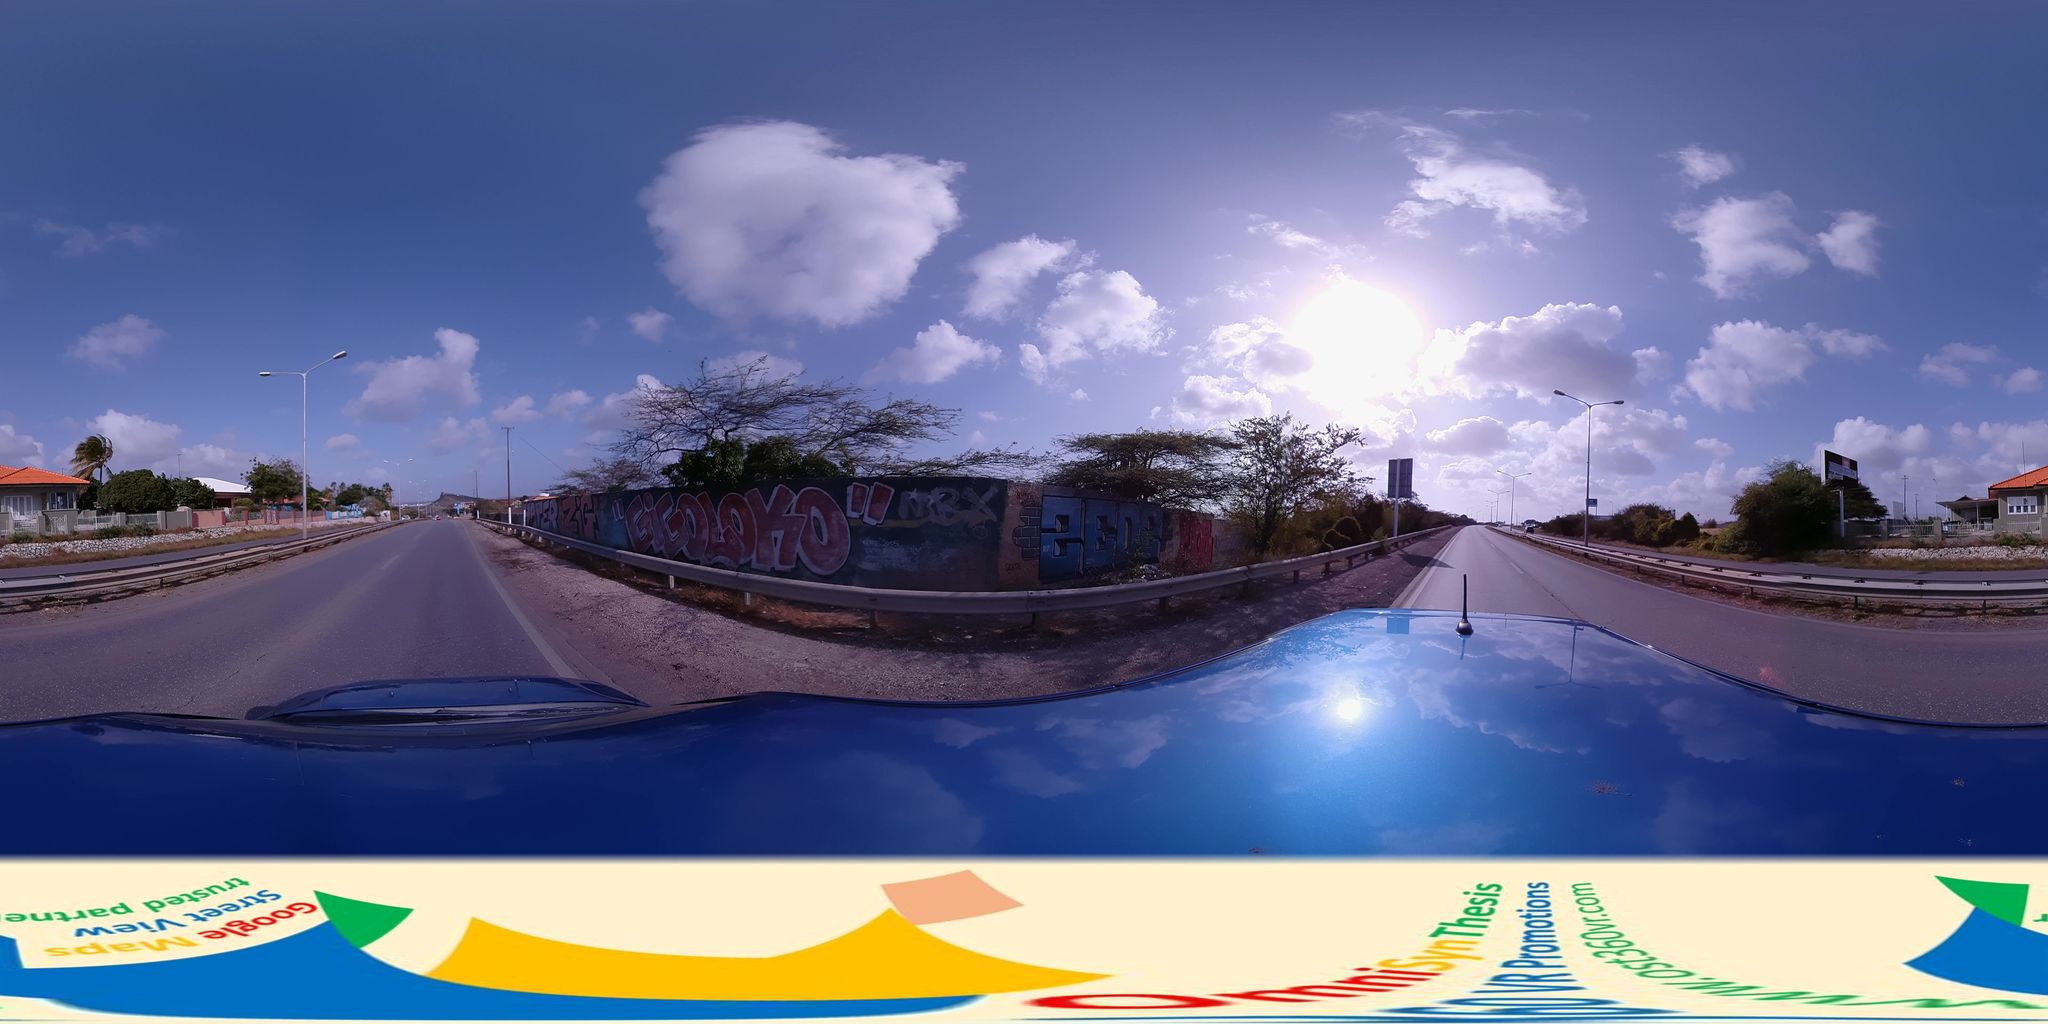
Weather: clear
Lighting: day
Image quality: slightly poor
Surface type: cycling surface
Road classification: trunk_link, residential
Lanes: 1
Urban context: suburban or peri-urban
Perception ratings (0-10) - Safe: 1.36, Lively: 2.07, Beautiful: 4.79, Boring: 1.71, Depressing: 8.26, Wealthy: 8.32